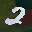
Label: 2